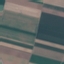
Land use / land cover class: AnnualCrop